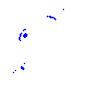
Particle: proton